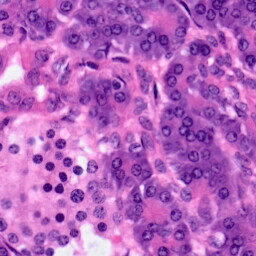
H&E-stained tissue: Pancreatic